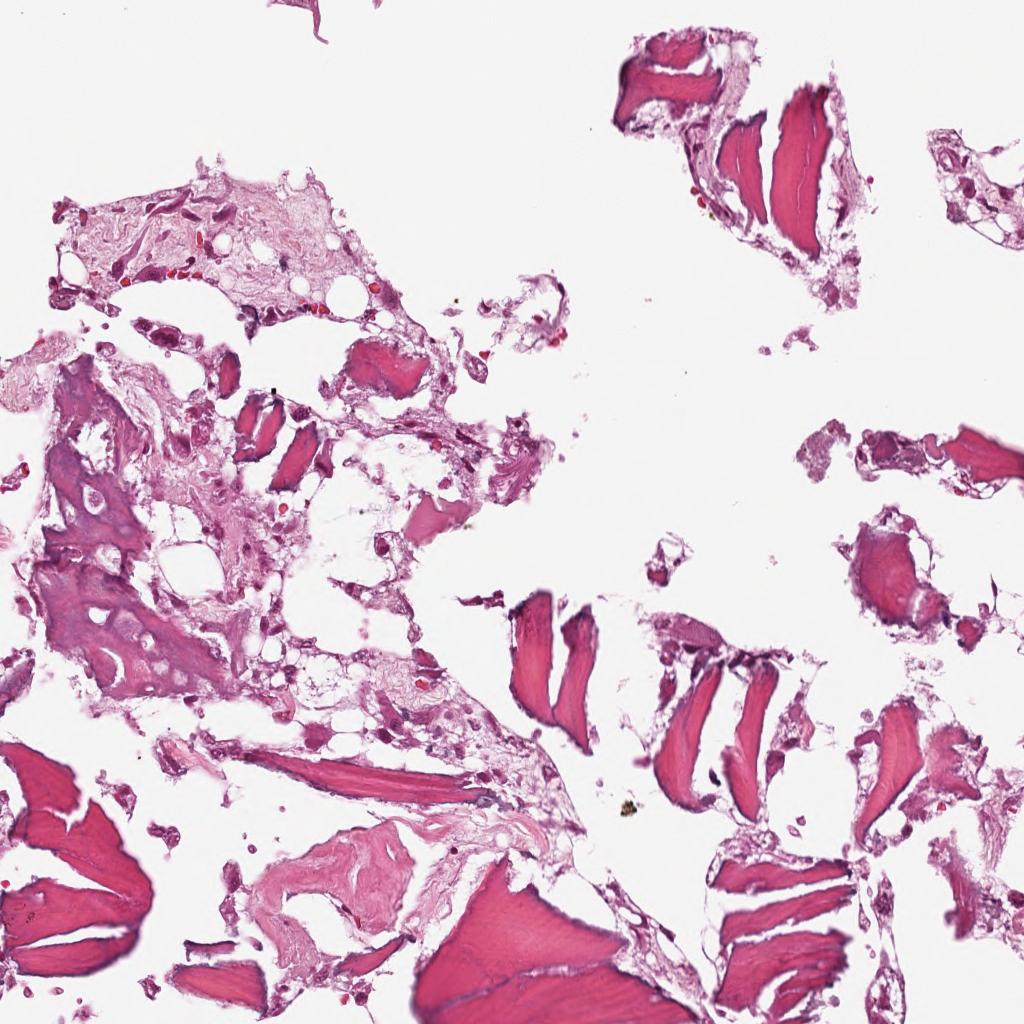
Label: Non-Tumor